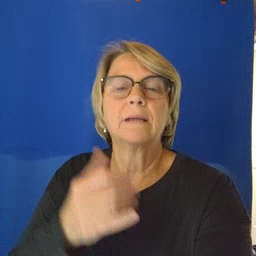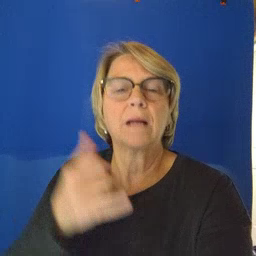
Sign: grass